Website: apple
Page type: customer-info-address
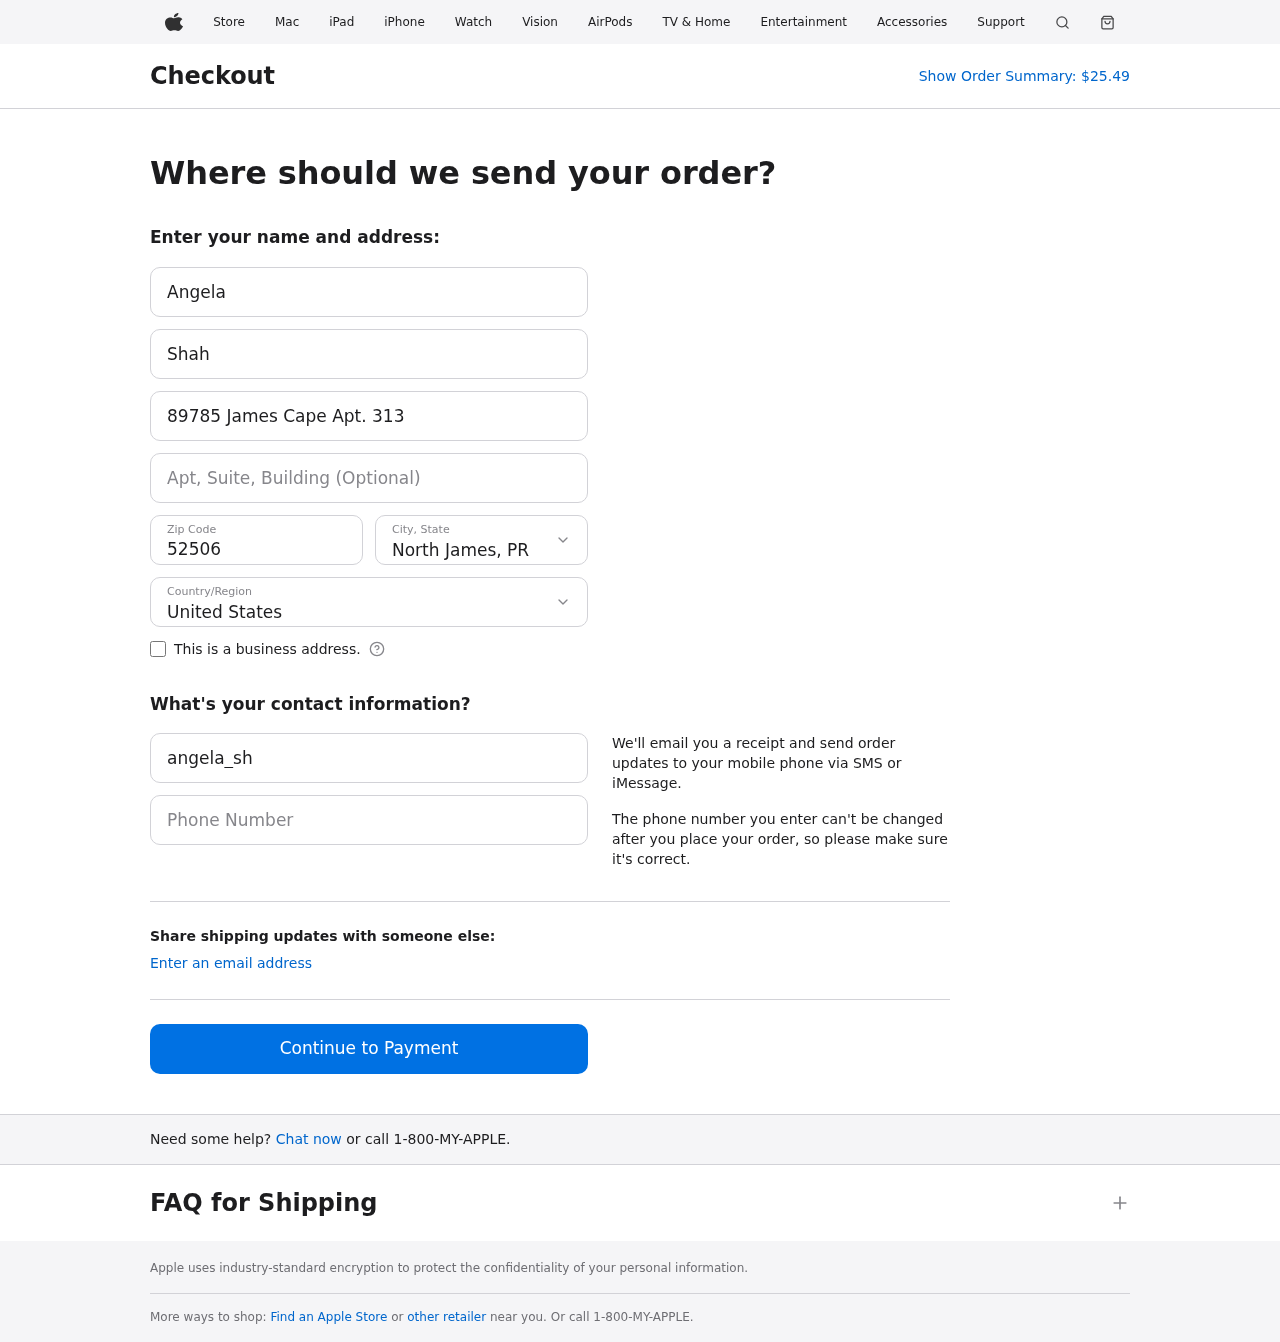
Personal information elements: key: PII_CITY_STATE
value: North James, PR
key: PII_COUNTRY
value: United States
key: PII_EMAIL
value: angela_shah@yahoo.com
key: PII_FIRSTNAME
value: Angela
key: PII_LASTNAME
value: Shah
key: PII_PHONE
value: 3277639147
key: PII_POSTCODE
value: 52506
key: PII_STREET
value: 89785 James Cape Apt. 313
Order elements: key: ORDER_TOTAL
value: $25.49